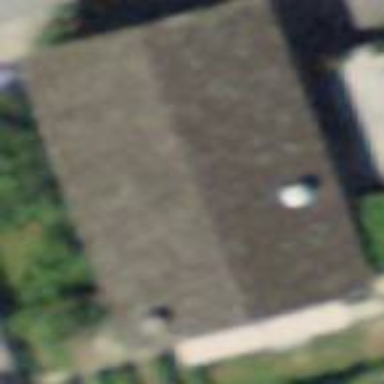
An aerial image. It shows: Simple house.